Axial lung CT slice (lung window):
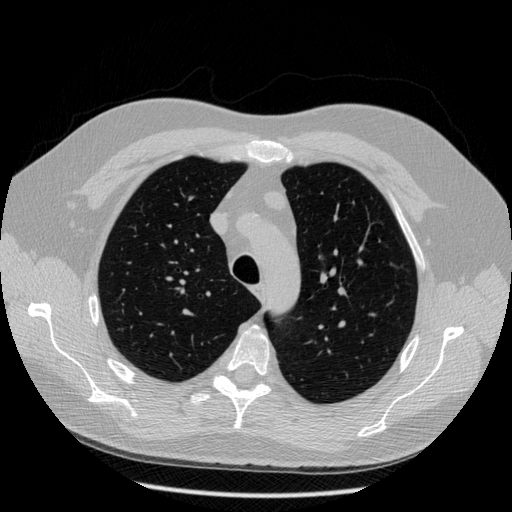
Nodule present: no